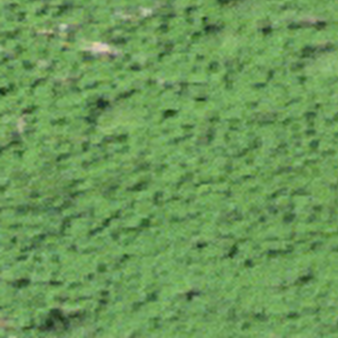
Label: other